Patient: sex F, age 63
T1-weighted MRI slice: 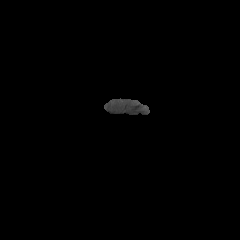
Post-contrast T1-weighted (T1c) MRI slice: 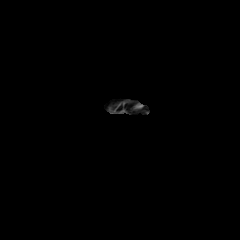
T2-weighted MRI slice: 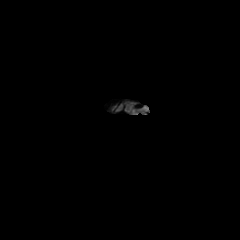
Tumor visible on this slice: yes
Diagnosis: Glioblastoma, IDH-wildtype
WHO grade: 4